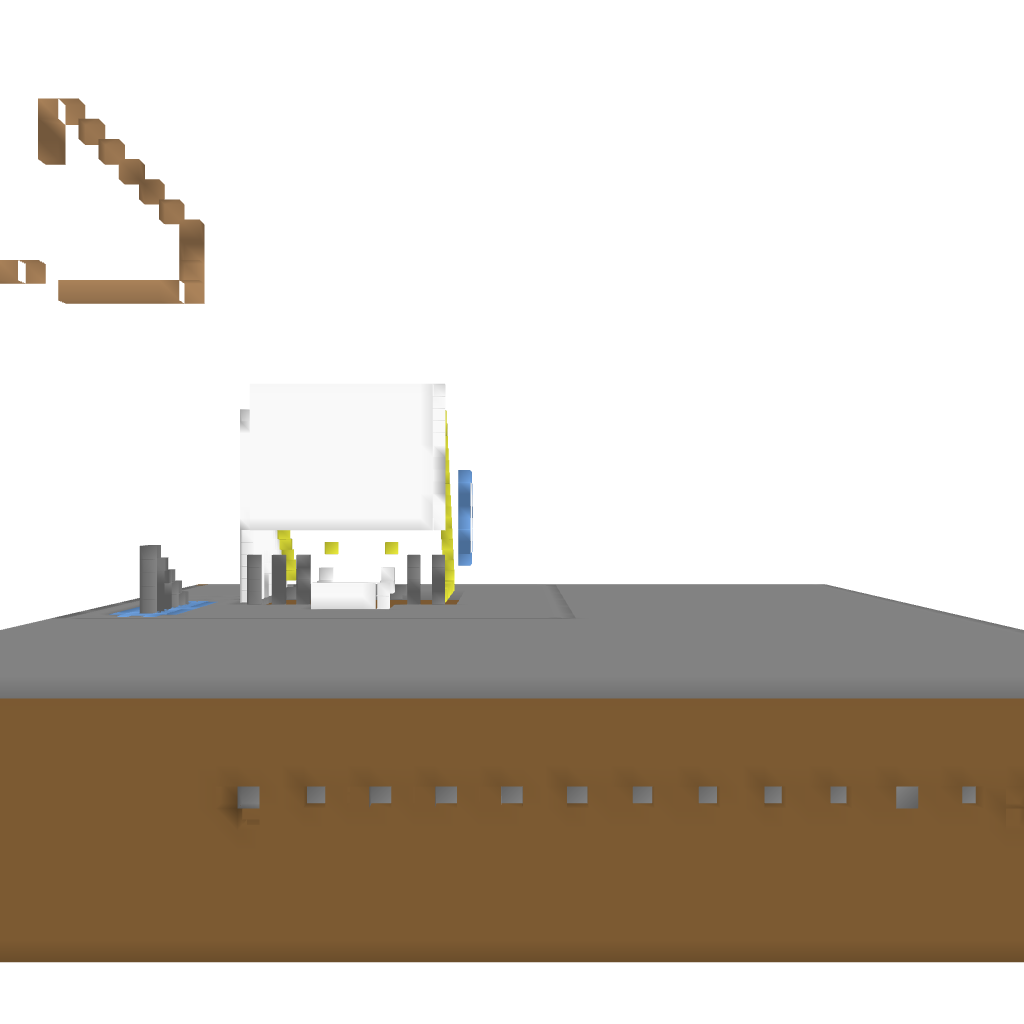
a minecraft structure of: Club Diamond bad low quality